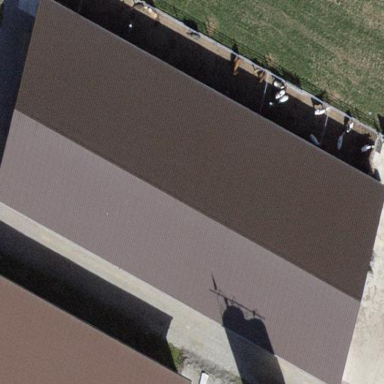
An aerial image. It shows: Gabled building with roof oriented along its structure.